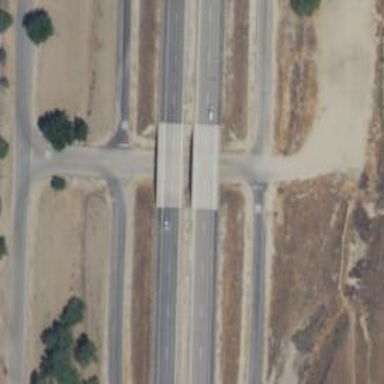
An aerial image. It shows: Motorway bridge.